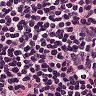
Metastatic tissue present: no